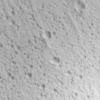
Label: not_dusty